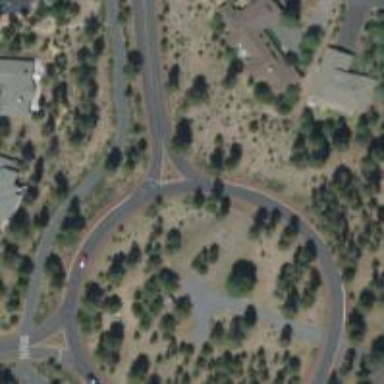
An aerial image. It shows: Tertiary road that leads to roundabout.